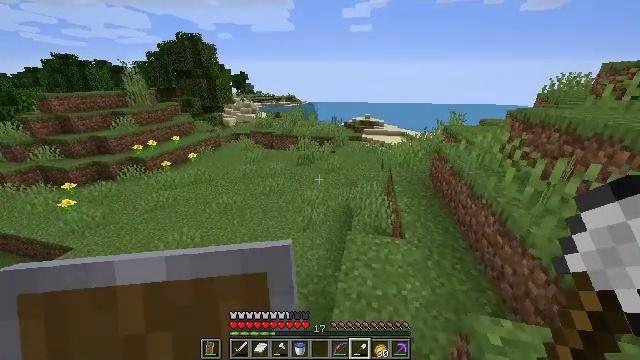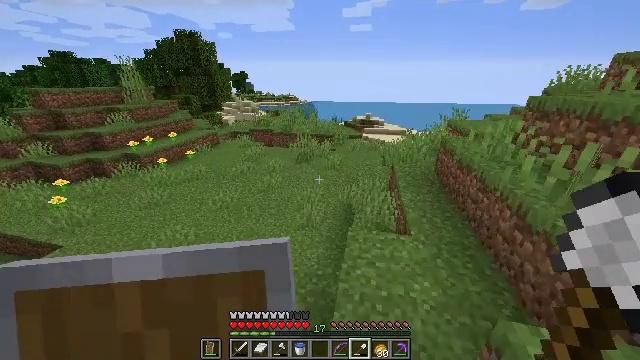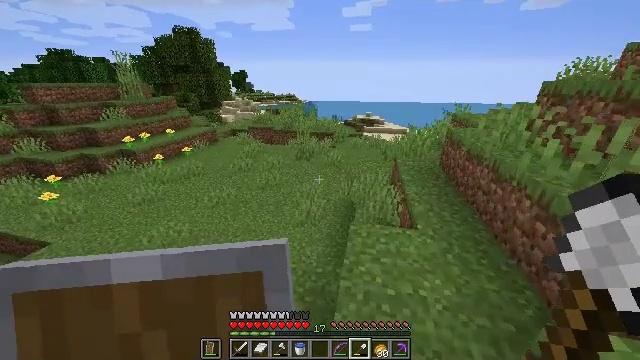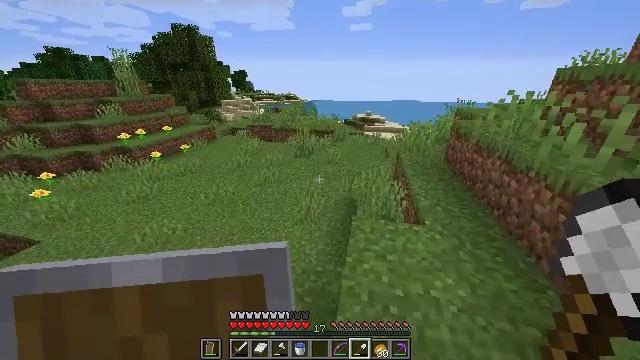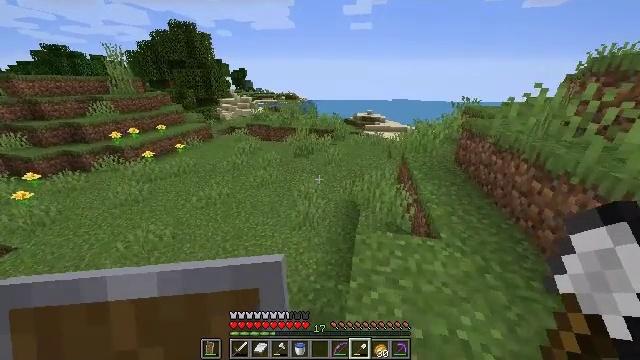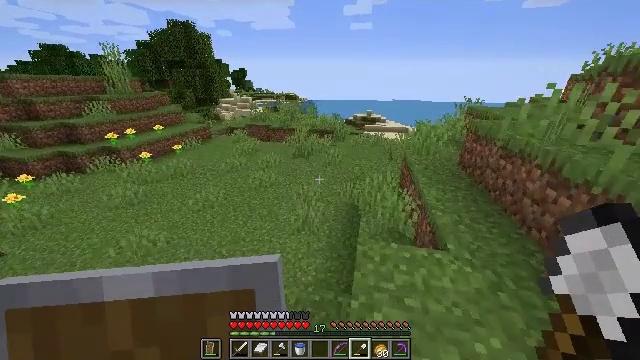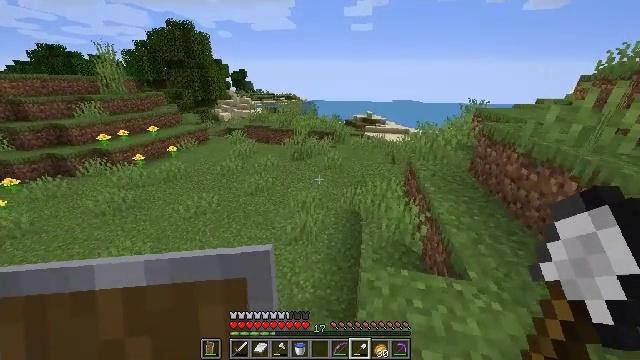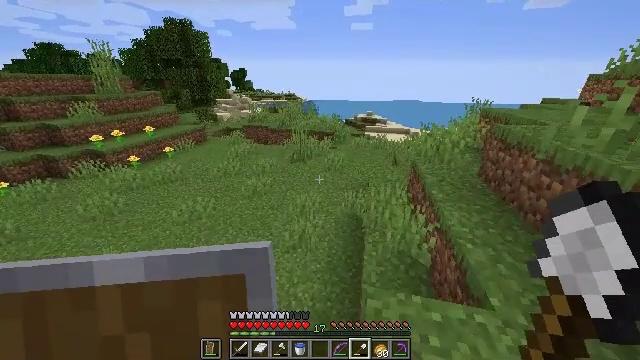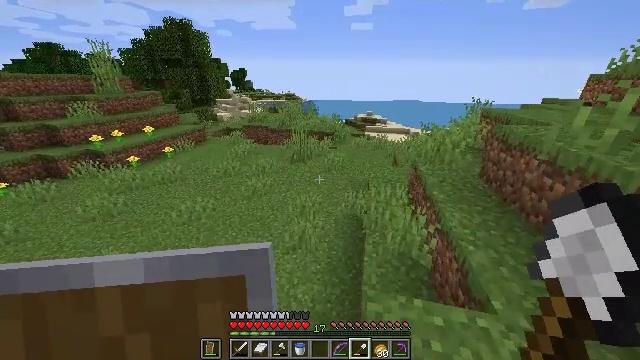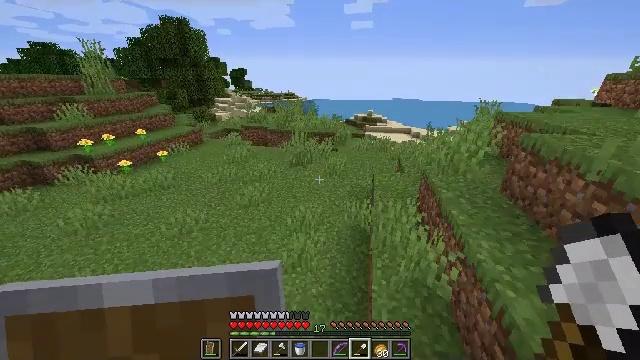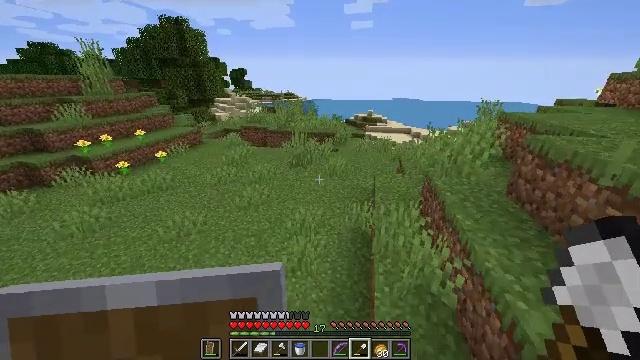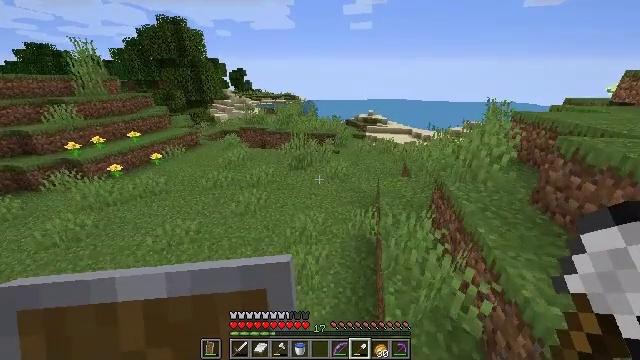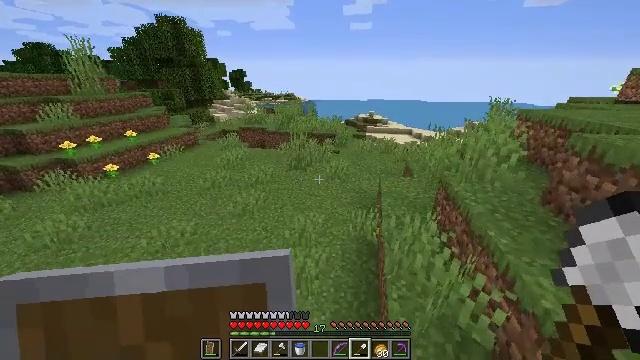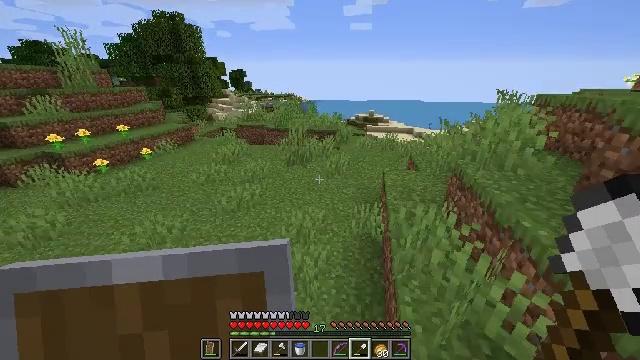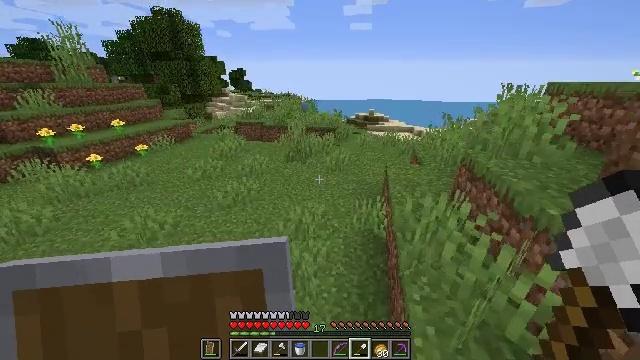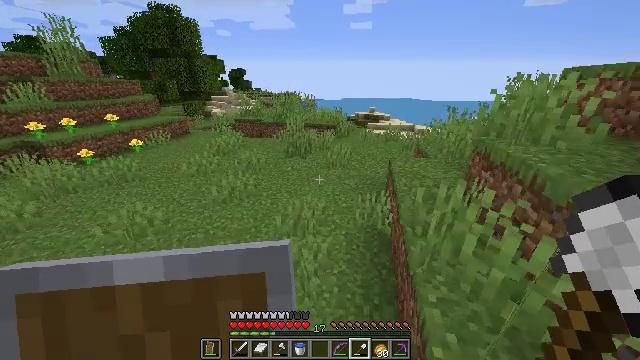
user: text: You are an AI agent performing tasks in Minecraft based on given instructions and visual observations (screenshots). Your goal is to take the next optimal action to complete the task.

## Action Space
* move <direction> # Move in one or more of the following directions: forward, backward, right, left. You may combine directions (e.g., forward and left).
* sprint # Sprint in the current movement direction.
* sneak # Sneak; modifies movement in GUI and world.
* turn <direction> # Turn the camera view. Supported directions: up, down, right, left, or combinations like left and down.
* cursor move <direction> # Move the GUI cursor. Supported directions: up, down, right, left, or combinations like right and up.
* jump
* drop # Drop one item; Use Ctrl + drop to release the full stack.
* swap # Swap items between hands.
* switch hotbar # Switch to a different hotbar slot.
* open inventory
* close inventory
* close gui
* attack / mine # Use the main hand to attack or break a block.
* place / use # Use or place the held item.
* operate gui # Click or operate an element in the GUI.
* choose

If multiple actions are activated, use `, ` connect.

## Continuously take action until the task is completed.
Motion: motion action
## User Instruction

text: Break the sand block.
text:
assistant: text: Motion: move forward
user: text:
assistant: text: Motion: move forward
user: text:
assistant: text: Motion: move forward
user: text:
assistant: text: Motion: move forward
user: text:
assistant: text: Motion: move forward
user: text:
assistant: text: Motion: move forward
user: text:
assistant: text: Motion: move forward
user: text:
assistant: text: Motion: move forward
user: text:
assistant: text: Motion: move forward
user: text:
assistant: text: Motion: move forward
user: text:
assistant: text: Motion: move forward
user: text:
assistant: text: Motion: move forward
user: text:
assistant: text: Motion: move forward
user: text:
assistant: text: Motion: move forward
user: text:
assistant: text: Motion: move forward
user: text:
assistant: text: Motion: move forward
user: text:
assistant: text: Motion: move forward
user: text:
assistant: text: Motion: move forward
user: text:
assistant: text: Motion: move forward
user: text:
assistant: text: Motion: move forward, turn right
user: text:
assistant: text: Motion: move forward, turn right
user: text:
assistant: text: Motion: move forward, turn right and up
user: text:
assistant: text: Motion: move forward, turn right
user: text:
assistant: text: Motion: move forward
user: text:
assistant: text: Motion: move forward
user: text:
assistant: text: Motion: move forward
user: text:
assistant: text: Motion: move forward
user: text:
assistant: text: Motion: move forward
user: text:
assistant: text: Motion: move forward
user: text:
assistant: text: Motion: move forward